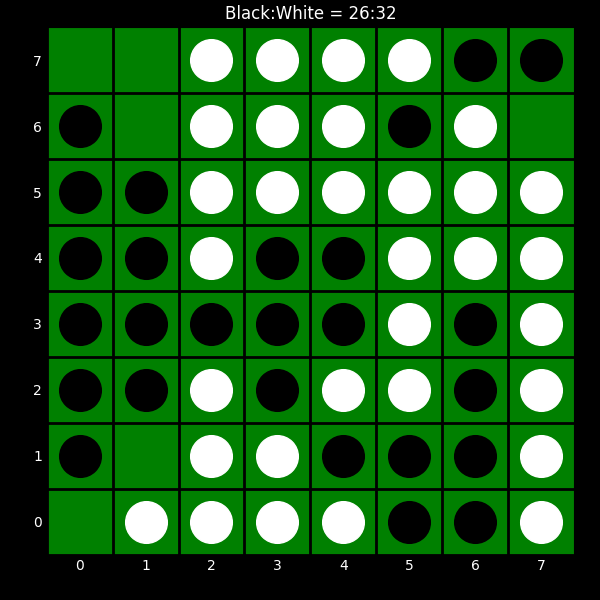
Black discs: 26
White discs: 32